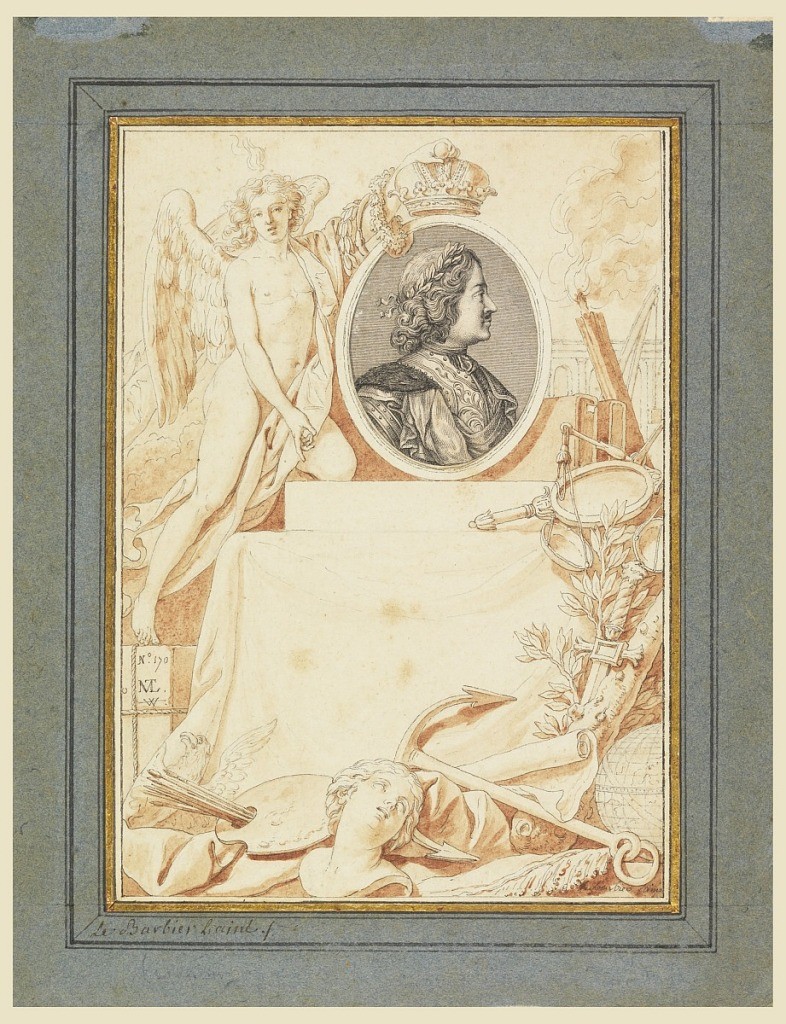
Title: Frontispiece for a History of Peter the Great
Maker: Jean-Jacques-François Le Barbier, French, 1738 – 1826
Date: ca. 1780
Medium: Pen and brown ink, brush and orange wash, black chalk, engraving (portrait) on white laid paper laid down on blue paper mount
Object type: Drawing
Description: A genius holds a crown over the medallion, the inside of which is cut out and replaced by the print; it stands on top of the support, most of which is covered by a cloth; attributes referring to Peter's activities lie upon or before, or lean against, the support; ruled borders in pen and black ink, gold leaf.